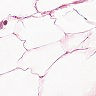
Metastatic tissue present: no